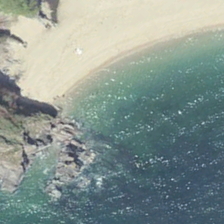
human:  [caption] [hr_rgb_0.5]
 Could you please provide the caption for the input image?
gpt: yellow beach and black rocks are near green ocean .

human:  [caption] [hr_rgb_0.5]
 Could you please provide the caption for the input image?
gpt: yellow beach and black rocks are near green ocean .

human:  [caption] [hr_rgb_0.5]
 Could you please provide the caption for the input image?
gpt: yellow beach and black rocks are near green ocean .

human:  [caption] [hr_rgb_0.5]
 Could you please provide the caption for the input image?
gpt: yellow beach and black rocks are near green ocean .

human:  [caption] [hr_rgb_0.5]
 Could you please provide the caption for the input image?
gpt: yellow beach and black rocks are near green ocean .